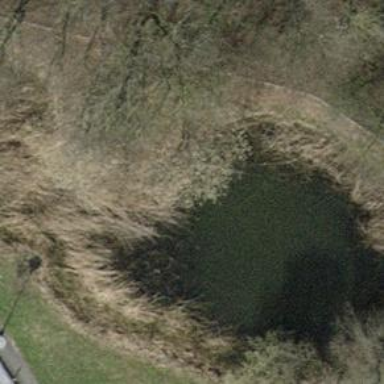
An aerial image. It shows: Pond surrounded by natural water.